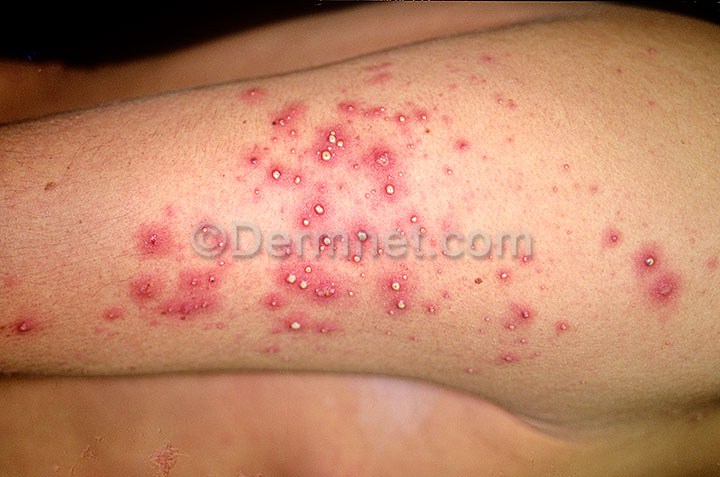
Disease: Cellulitis Impetigo and other Bacterial Infections